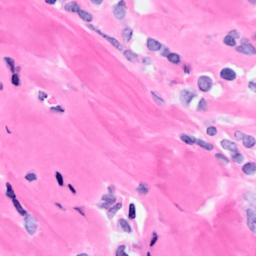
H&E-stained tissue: Breast